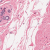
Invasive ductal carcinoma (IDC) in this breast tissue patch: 0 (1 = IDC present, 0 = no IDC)